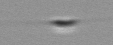
Label: Cylindrotheca_morphotype1